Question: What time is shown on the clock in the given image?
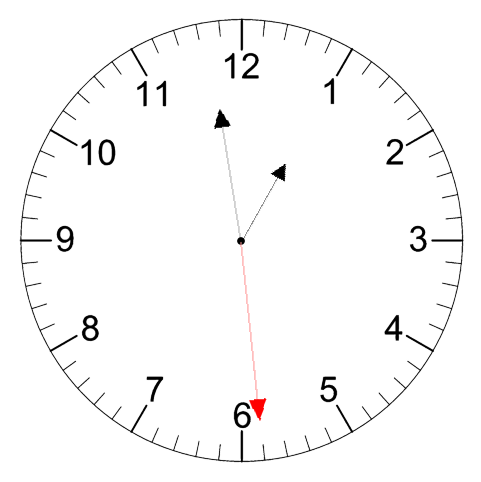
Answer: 12:58:29